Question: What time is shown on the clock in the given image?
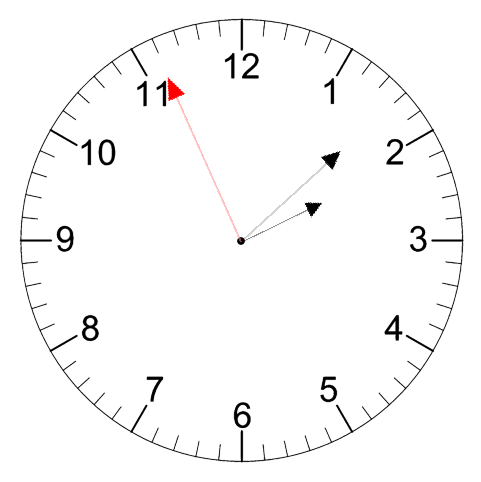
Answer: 02:07:56